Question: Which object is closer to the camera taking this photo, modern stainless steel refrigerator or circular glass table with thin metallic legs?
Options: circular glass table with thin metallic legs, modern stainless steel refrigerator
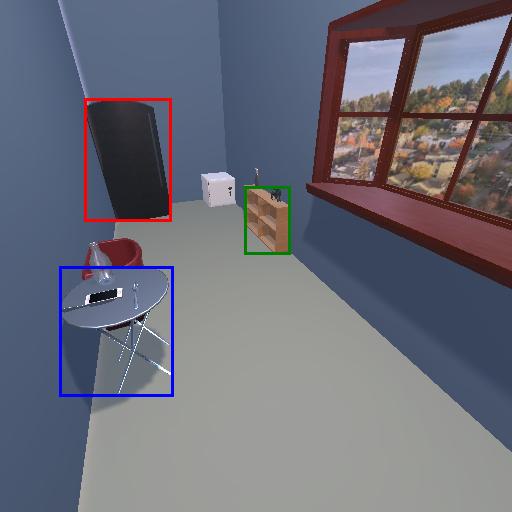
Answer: circular glass table with thin metallic legs